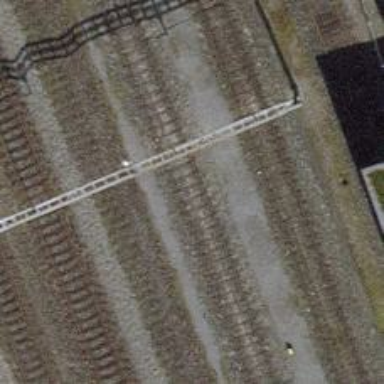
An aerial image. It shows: Rail siding with electrified contact lines.